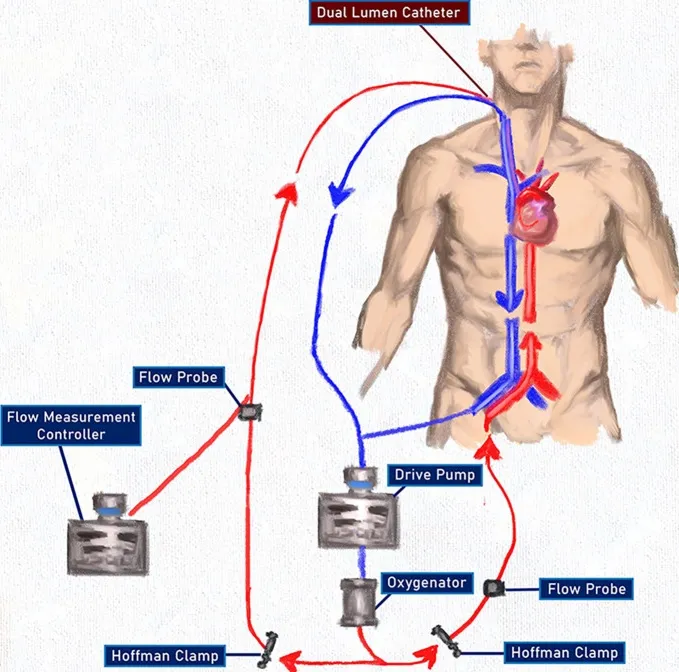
An ECMO configuration after combining VV and VA ECMO using a single pump and oxygenator with oxygenated blood delivered to both the pulmonary and the systemic circulations. The use of the Hoffman clamps allowed for titration of flow through both systems without the complications associated with two competing pumps. The flow measurement controller on the arterial side of the VV circuit was used only as a flow-measuring device and RPMs were not titrated.
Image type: radiology (ct)